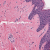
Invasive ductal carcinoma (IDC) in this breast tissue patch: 0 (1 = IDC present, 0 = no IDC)